Question:
Hi, just wanted to see if i understood the question correctly.
(i)
'''
public interface Coordinate {
public double getDegrees();
public double getMinutes();
public double getSeconds();
public String getDirection();
}
'''
(ii) Could i use an Abstract class instead of the interface and use the Latitude class to extend the Abstract class. (not really sure why this is advantageous? is it because i can pick and choose the methods i want to use, instead of being forced to use the implemented methods )
(iii) 'public class Latitude implements Coordinate {}'
(iv) 'public class Latitude extends Coordinate{}'
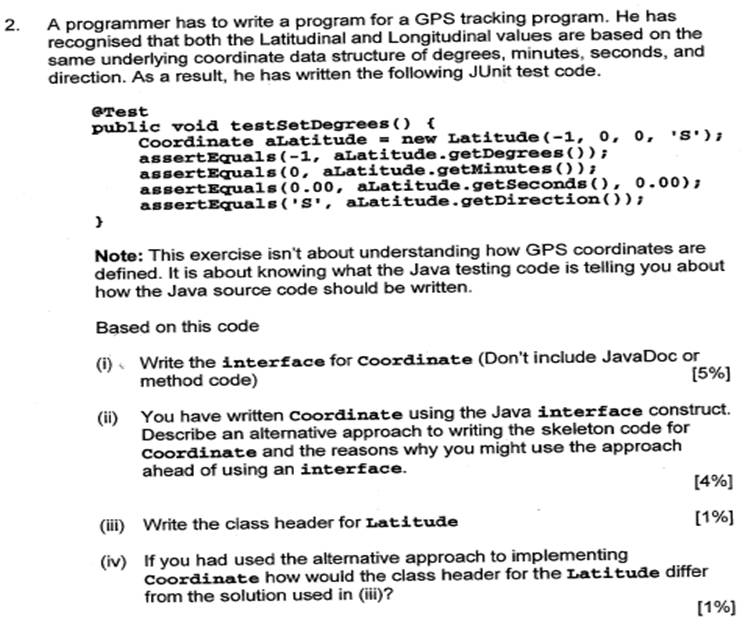
Answer: '-1' and '0' are 'int' not 'double'
''S'' is a 'char' not a 'String'
> Could i use an Abstract class instead of the interface
Apart from a 'class' and an 'abstract class' you can use incantation which isn't obvious.
'''
public @interface Coordinate {
public int getDegrees();
public int getMinutes();
public double getSeconds();
public char getDirection();
}
static class Location implements Coordinate {
@Override
public int getDegrees() {
return 0;
}
@Override
public int getMinutes() {
return 0;
}
@Override
public double getSeconds() {
return 0;
}
@Override
public char getDirection() {
return 0;
}
@Override
public Class<? extends Annotation> annotationType() {
return Location.class;
}
}
'''